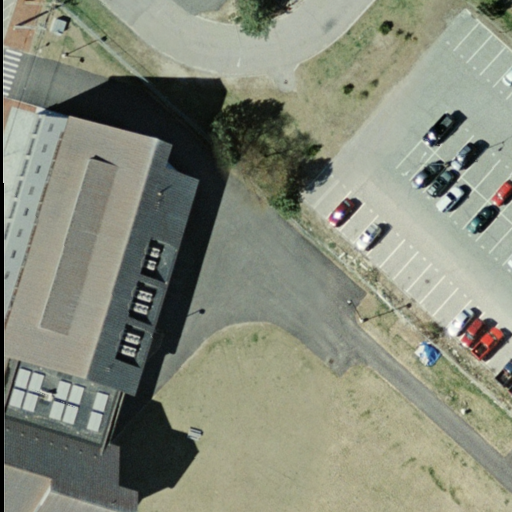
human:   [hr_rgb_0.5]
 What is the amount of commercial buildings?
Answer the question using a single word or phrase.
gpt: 0

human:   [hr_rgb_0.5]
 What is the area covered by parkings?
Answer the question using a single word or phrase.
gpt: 3791m2

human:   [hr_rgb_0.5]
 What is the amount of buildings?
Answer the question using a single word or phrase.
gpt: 1

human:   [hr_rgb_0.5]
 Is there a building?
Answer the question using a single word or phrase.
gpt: yes

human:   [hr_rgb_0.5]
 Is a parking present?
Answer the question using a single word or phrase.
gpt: yes

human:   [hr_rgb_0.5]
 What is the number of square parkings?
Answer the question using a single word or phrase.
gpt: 0

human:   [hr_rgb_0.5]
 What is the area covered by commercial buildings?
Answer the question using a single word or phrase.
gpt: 0m2

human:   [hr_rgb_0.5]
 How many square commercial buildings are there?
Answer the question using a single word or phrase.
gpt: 0

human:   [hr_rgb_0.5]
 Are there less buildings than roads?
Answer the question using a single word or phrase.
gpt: yes

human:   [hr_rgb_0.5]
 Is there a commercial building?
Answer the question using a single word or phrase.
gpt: no

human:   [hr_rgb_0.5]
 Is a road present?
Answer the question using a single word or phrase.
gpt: yes

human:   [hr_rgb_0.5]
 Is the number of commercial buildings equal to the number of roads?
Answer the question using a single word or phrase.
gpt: no

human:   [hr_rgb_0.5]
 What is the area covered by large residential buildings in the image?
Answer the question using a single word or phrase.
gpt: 1806m2

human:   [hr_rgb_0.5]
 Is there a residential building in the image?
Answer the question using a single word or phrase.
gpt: yes

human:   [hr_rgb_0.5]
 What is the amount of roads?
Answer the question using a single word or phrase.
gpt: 2

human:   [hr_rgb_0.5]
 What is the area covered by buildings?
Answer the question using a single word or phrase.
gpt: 1806m2

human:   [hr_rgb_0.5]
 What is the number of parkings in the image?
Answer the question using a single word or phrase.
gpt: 1

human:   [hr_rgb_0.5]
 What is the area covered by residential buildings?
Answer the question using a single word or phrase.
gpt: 1806m2

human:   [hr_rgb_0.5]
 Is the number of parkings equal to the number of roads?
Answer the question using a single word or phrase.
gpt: no

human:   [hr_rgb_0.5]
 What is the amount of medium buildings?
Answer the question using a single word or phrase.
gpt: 0

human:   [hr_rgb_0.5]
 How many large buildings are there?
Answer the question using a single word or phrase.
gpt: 1

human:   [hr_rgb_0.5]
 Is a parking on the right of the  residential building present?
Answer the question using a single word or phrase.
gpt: yes

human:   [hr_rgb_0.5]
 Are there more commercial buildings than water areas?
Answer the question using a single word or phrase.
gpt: no

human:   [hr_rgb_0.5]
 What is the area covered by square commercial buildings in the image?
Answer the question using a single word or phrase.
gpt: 0m2

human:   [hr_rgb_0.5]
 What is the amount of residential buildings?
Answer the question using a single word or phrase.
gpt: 1

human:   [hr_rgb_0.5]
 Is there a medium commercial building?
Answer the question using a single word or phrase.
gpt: no

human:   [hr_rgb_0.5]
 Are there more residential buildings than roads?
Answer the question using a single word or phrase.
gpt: no

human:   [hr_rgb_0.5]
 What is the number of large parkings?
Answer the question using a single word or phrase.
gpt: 1

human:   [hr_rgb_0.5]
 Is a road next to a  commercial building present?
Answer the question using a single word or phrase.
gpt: no

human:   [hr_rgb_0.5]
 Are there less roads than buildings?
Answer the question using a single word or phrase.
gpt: no

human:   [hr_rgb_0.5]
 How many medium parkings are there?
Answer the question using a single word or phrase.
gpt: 0

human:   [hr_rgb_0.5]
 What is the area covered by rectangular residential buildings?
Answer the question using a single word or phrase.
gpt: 0m2

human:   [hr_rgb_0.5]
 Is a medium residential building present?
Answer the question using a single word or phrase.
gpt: no

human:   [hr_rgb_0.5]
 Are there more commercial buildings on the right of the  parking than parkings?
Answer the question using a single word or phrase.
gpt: no

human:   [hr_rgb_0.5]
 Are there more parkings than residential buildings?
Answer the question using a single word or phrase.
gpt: no

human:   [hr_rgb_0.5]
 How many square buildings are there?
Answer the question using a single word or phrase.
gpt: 0

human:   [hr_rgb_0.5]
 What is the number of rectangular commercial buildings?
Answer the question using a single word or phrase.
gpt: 0

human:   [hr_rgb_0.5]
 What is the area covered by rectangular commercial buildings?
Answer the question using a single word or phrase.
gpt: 0m2

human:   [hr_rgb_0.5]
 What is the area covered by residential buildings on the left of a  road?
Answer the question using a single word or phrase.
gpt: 1806m2

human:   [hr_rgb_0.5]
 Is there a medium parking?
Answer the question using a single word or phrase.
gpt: no

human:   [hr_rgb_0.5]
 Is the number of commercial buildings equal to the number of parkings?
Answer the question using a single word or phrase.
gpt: no

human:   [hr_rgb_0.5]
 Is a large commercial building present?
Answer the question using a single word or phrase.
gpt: no

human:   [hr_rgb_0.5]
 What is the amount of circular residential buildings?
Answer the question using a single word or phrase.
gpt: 0

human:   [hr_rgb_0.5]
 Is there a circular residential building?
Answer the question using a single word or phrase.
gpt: no

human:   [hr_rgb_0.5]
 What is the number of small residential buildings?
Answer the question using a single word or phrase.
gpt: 0

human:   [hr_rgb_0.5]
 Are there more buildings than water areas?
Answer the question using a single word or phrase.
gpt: yes

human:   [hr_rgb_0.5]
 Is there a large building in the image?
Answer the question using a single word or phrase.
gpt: yes

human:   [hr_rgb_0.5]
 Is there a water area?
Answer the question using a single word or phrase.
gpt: no

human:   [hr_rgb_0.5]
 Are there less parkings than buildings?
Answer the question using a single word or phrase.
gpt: no

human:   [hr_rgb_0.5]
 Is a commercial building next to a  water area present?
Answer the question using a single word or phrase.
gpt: no

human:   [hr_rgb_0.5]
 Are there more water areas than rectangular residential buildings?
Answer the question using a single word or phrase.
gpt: no

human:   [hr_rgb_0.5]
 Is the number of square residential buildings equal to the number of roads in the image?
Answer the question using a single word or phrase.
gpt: no

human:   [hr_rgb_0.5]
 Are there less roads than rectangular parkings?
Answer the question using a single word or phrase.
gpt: no

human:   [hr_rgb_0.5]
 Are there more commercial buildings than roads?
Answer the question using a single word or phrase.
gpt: no

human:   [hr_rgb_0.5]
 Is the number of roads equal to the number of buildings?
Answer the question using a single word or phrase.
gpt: no

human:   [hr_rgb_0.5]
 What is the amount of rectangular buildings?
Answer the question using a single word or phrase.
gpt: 0

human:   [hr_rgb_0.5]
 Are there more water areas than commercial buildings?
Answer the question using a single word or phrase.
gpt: no

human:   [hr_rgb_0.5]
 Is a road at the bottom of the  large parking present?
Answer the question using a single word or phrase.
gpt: no

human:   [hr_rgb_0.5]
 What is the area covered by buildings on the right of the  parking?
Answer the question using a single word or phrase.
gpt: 0m2

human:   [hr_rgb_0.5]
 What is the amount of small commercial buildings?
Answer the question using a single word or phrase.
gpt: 0

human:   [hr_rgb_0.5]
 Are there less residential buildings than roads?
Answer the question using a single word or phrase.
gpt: yes

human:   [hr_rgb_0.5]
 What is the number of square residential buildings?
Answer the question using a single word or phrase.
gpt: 0

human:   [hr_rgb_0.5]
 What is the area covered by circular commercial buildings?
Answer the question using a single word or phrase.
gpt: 0m2

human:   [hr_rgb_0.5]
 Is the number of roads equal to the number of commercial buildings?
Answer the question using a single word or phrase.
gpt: no